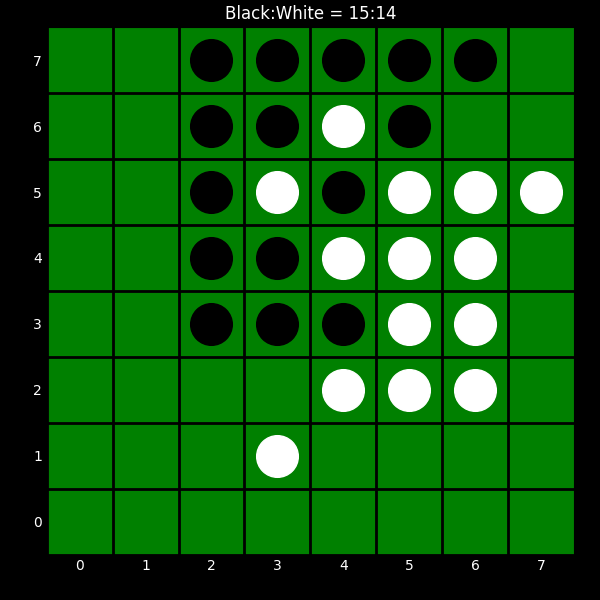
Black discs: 15
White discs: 14